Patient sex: M
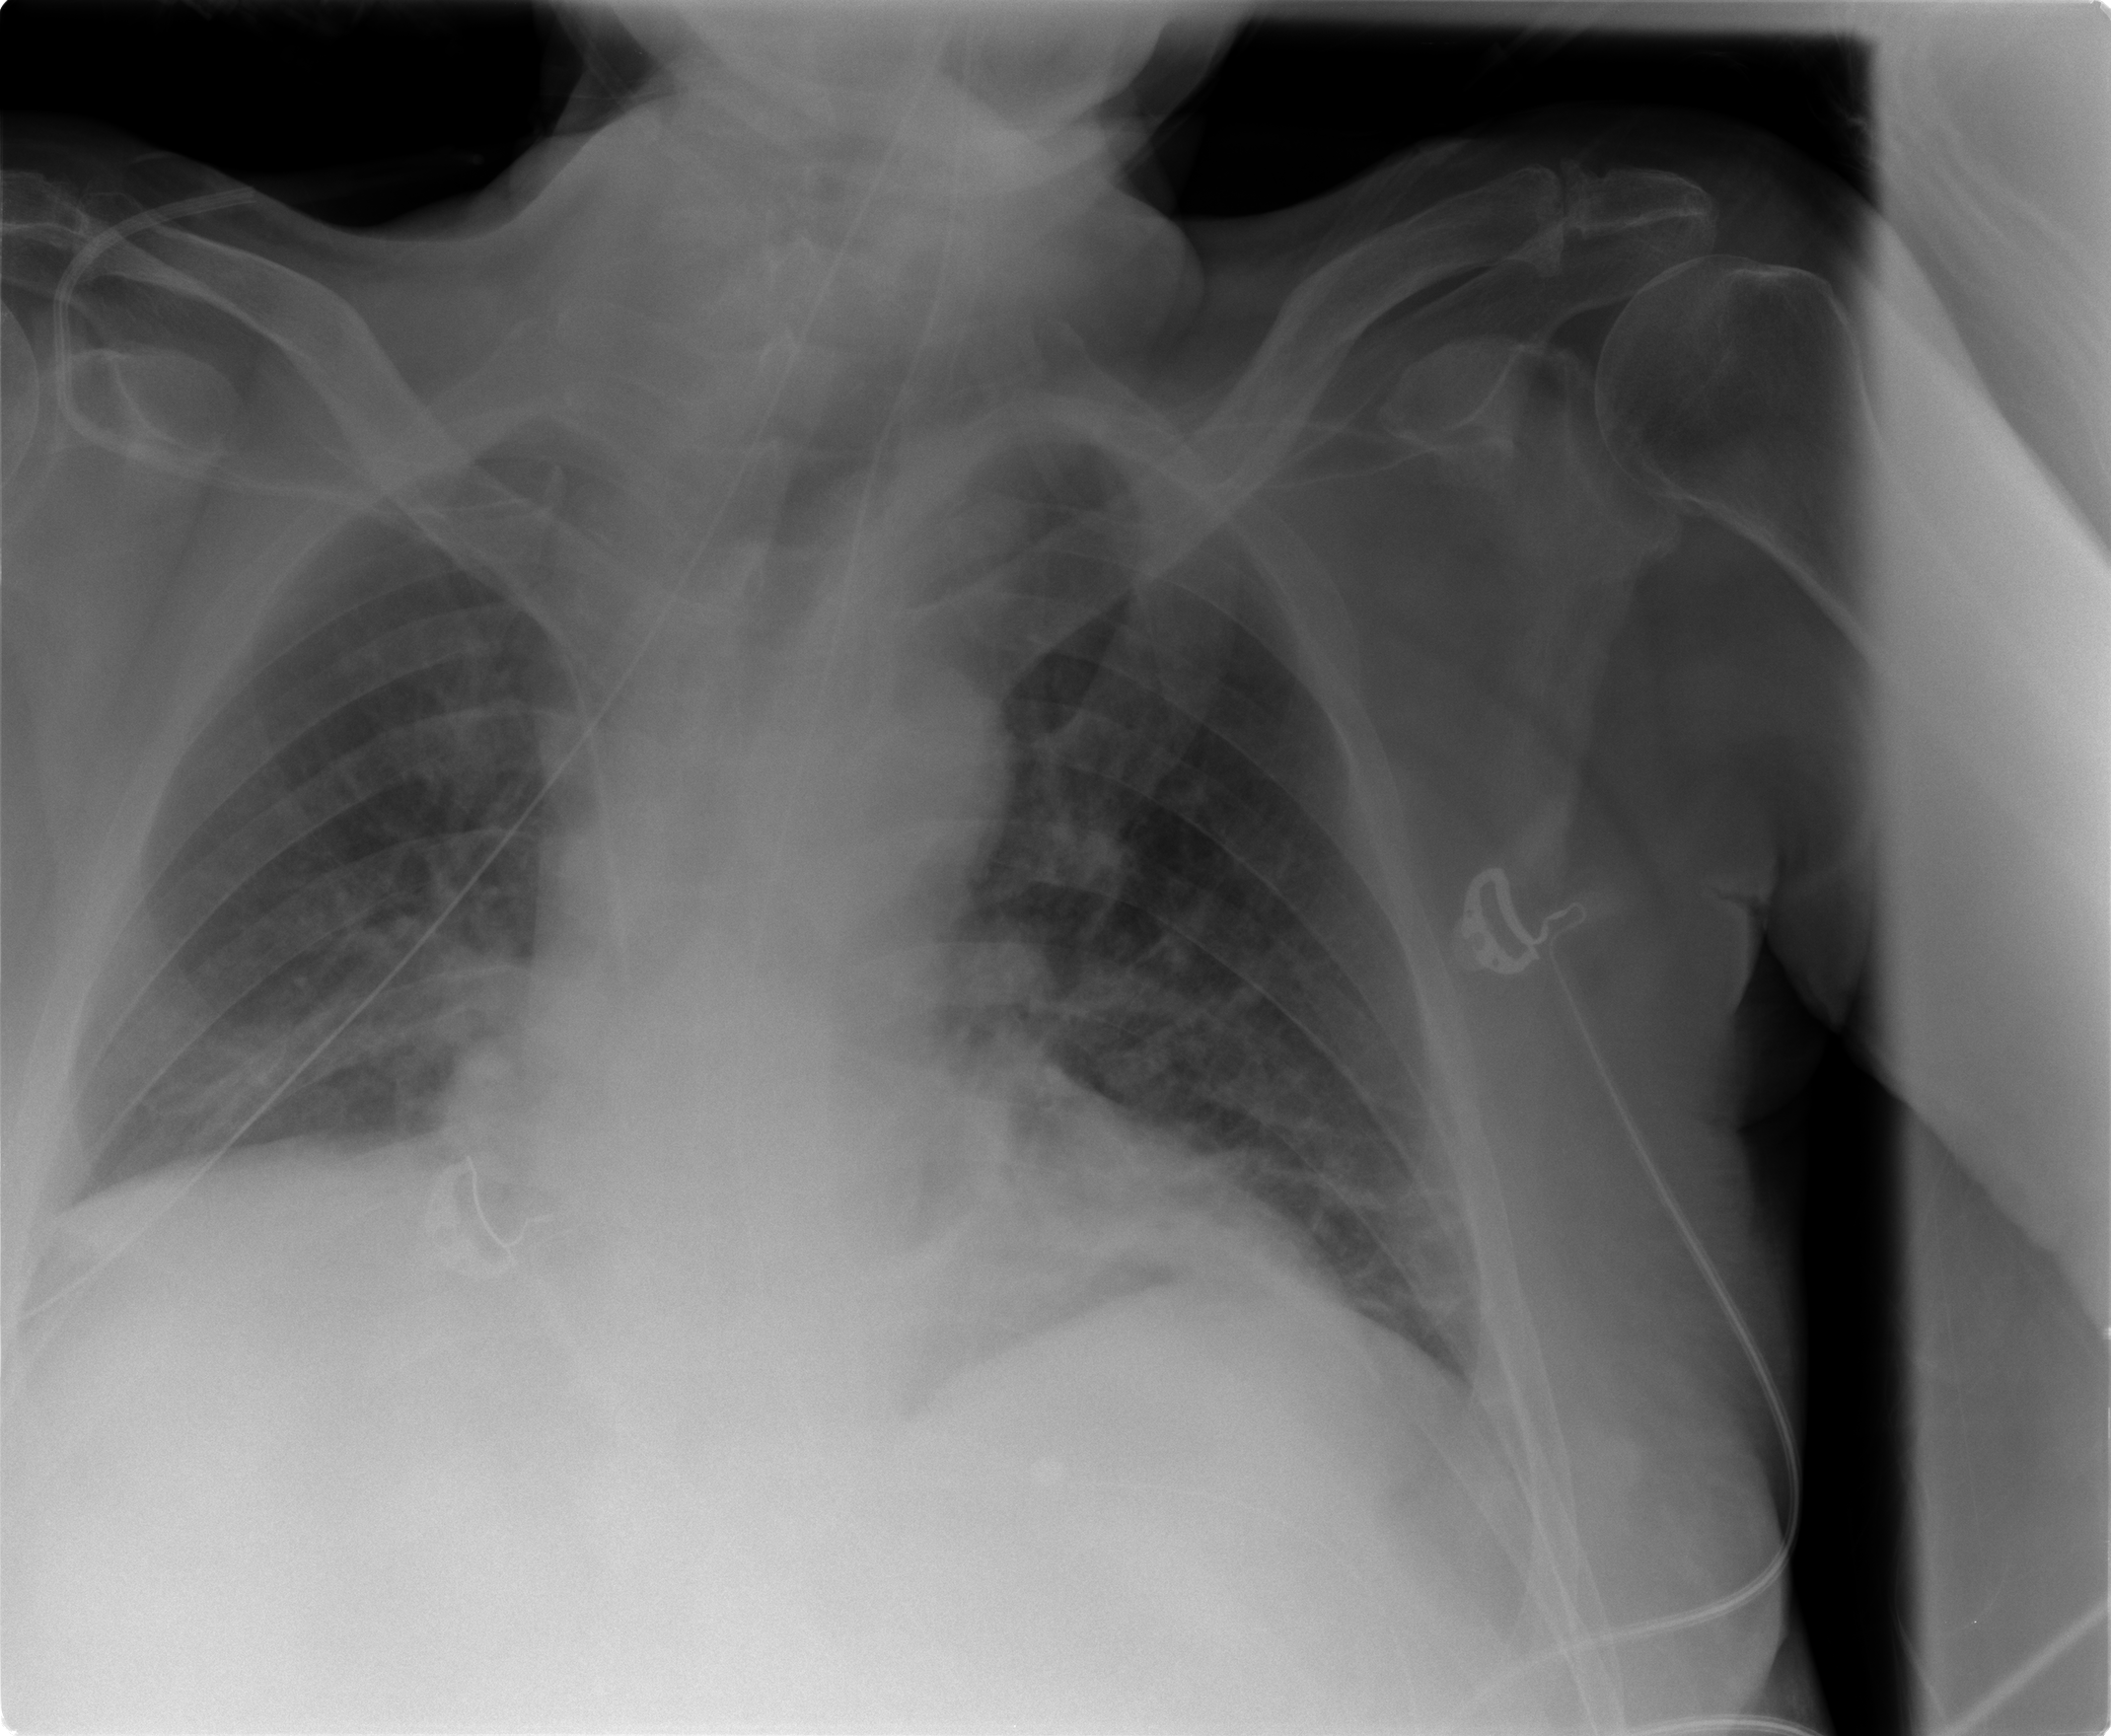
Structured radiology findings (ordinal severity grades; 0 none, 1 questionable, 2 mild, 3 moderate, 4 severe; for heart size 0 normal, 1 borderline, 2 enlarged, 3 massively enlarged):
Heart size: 1
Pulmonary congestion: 2
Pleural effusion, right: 0
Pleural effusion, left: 0
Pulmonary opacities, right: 2
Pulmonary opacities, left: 1
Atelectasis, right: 2
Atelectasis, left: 1